Question: I am trying to achieve the layout as shown in the picture. Where multiple smaller divs (A,C,D) are float left and top of each other while bigger Divs (B,D) are float right and top of each o ther
Can someone please suggest how to achieve this.
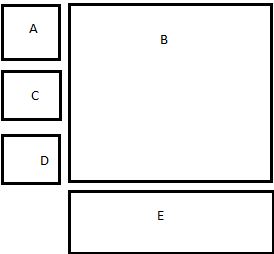
Answer: What about this <URL> ?
'''
<div class='wrapper'>
<div class='left'>
<div></div>
<div></div>
<div></div>
</div>
<div class='right'>
<div class='div1'></div>
<div class='div2'></div>
</div>
</div>
'''
'''
.wrapper{
width:460px;
}
.left{
width:150px;
height:300px;
border:1px solid red;
float:left;
text-align:center;
}
.left > div {
display:inline-block;
width:100px;
height:90px;
background:brown
}
.right{
float:right;
width:300px;
height:300px;
border:1px solid orange;
text-align:center
}
.div1{
display:inline-block;
width:250px;
height:200px;
background:black
}
.div2{
display:inline-block;
width:250px;
height:80px;
background:yellow
}
'''